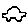
Label: car